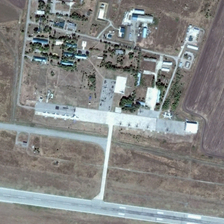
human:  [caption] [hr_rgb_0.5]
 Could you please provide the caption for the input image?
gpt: several planes are in an airport near some buildings and green trees .

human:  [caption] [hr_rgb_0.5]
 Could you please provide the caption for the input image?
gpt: several planes are in an airport near some buildings and green trees .

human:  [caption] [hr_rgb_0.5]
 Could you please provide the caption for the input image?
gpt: several planes are in an airport near some buildings and green trees .

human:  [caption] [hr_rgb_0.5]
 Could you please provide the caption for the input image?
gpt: several planes are in an airport near some buildings and green trees .

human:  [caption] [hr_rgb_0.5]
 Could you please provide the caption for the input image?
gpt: several planes are in an airport near some buildings and green trees .